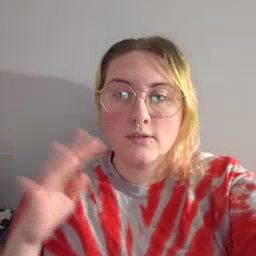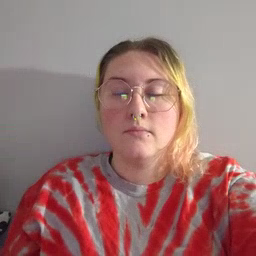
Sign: noisy